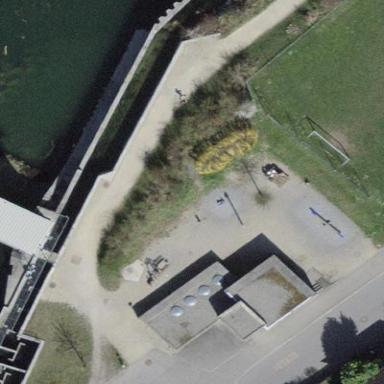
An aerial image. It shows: Playground area for leisure activities on the land.